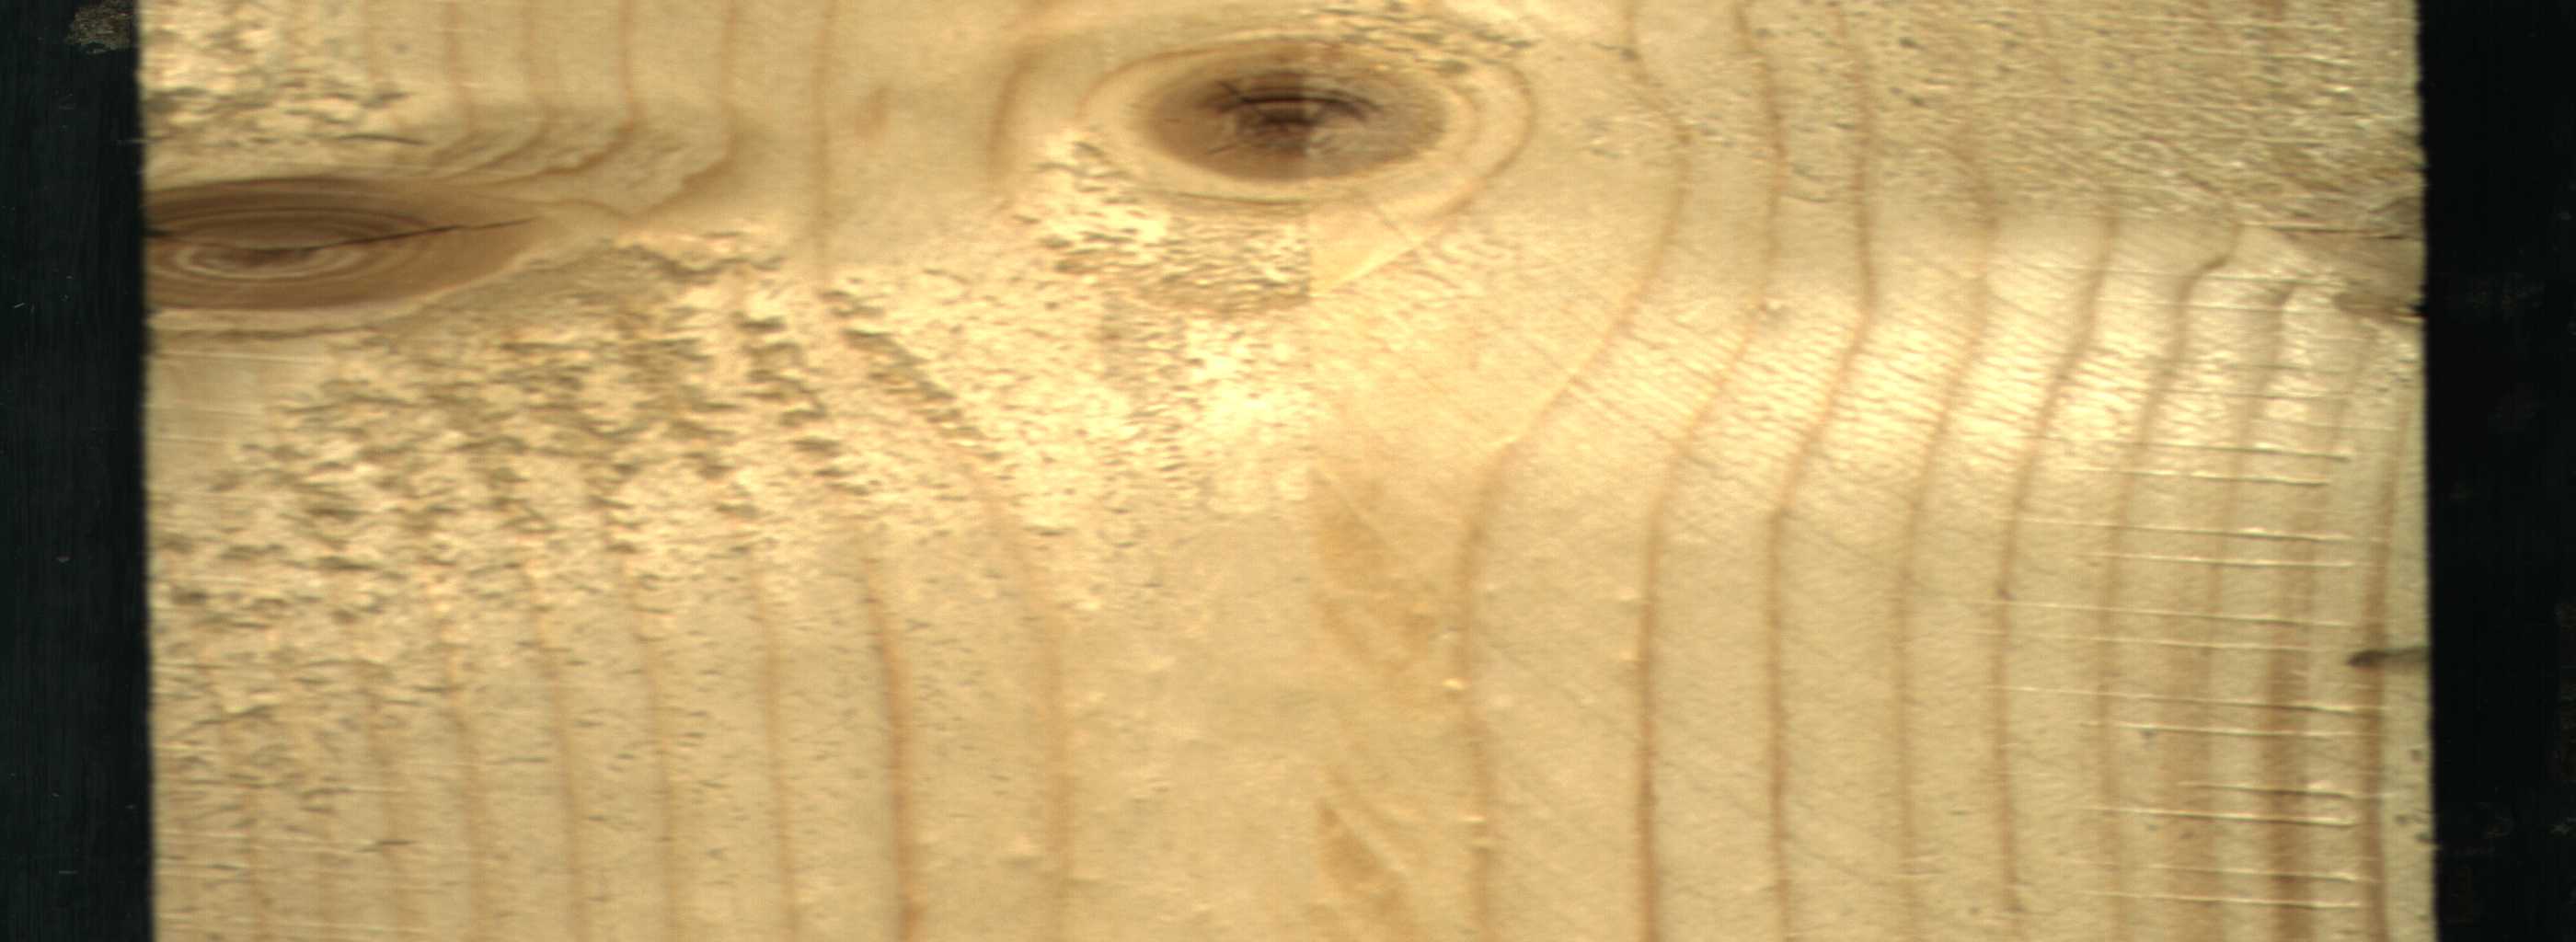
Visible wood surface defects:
knot_with_crack
Live_Knot
Live_Knot